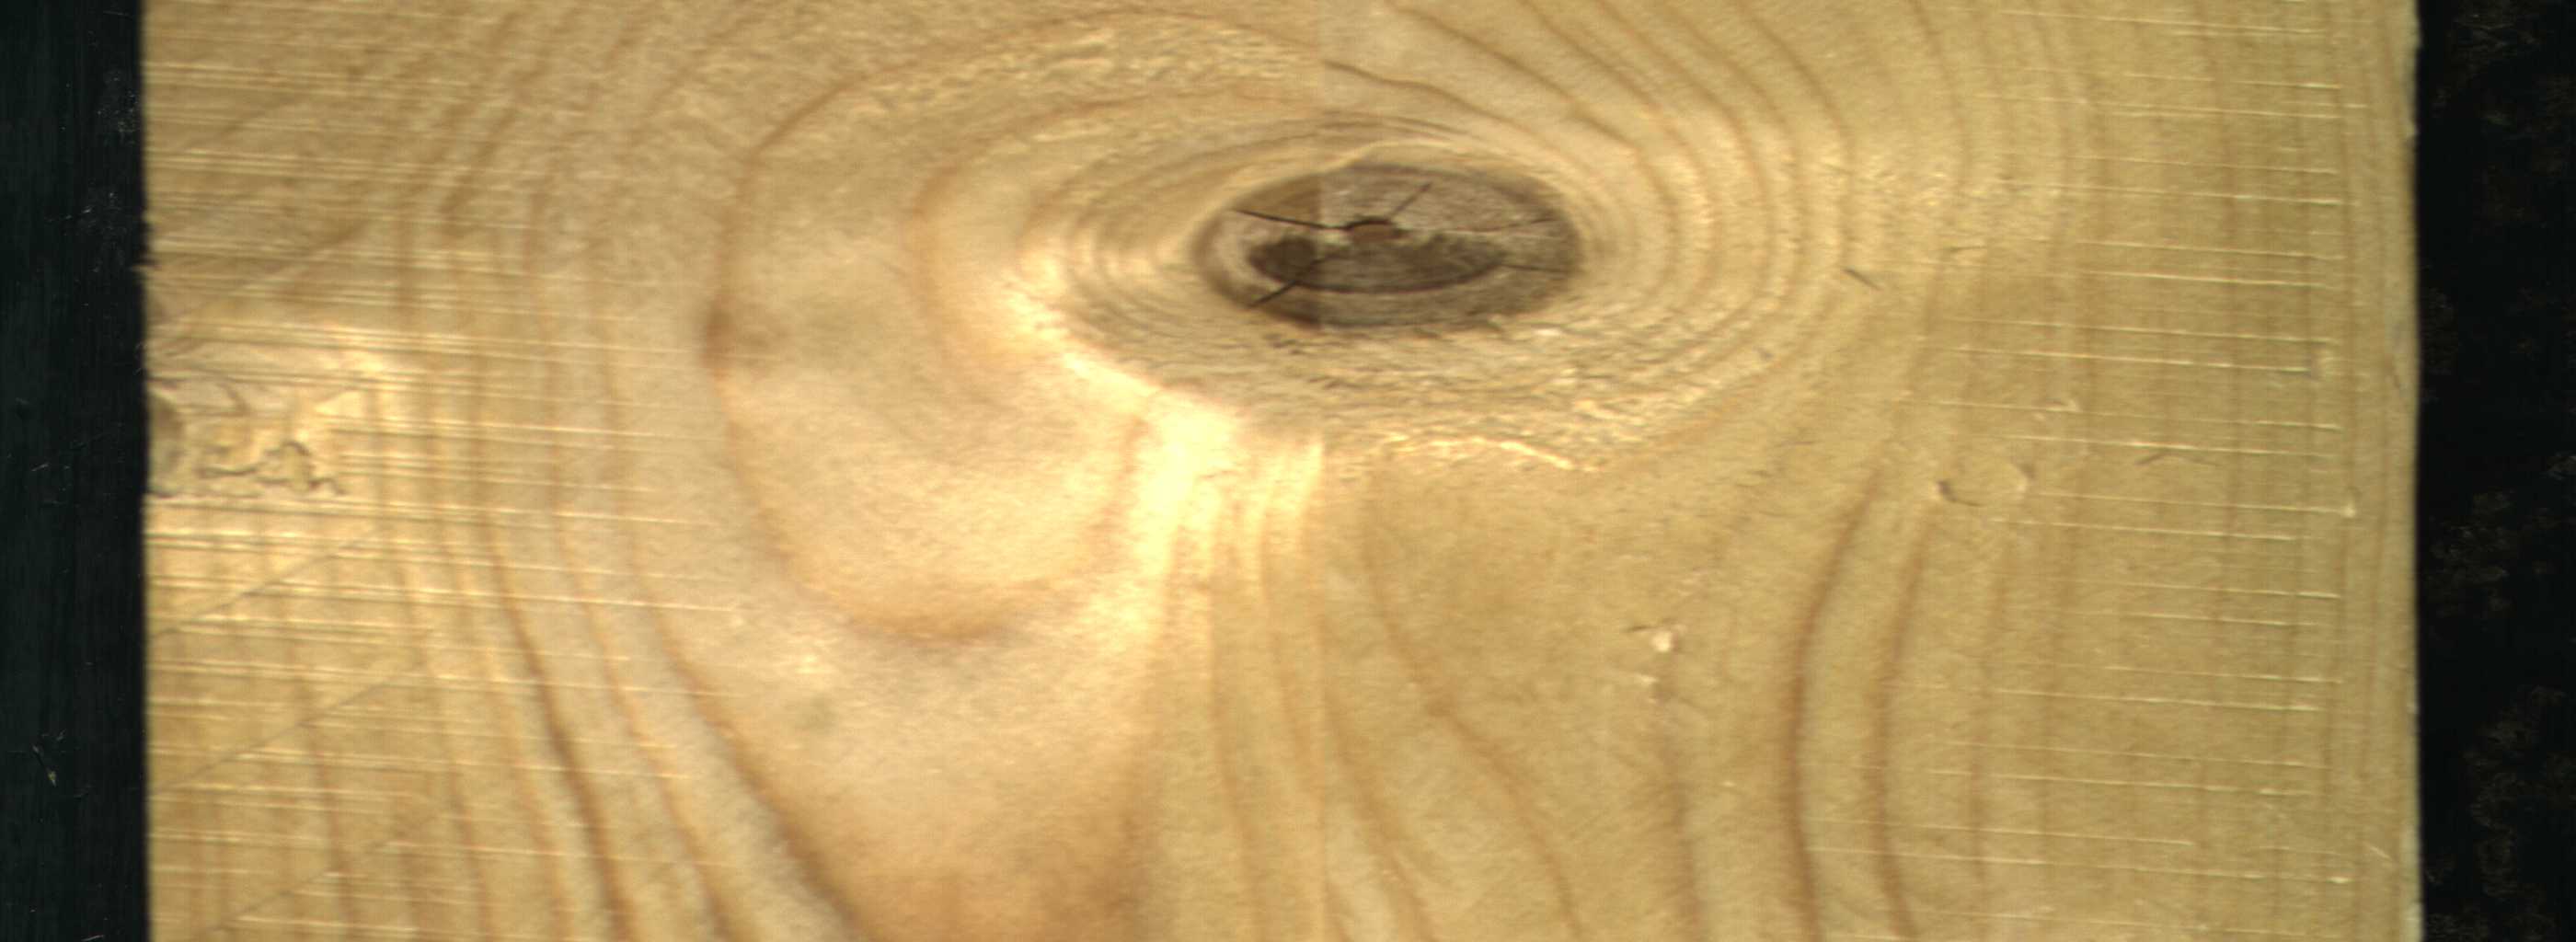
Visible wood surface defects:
knot_with_crack